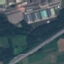
Label: Highway